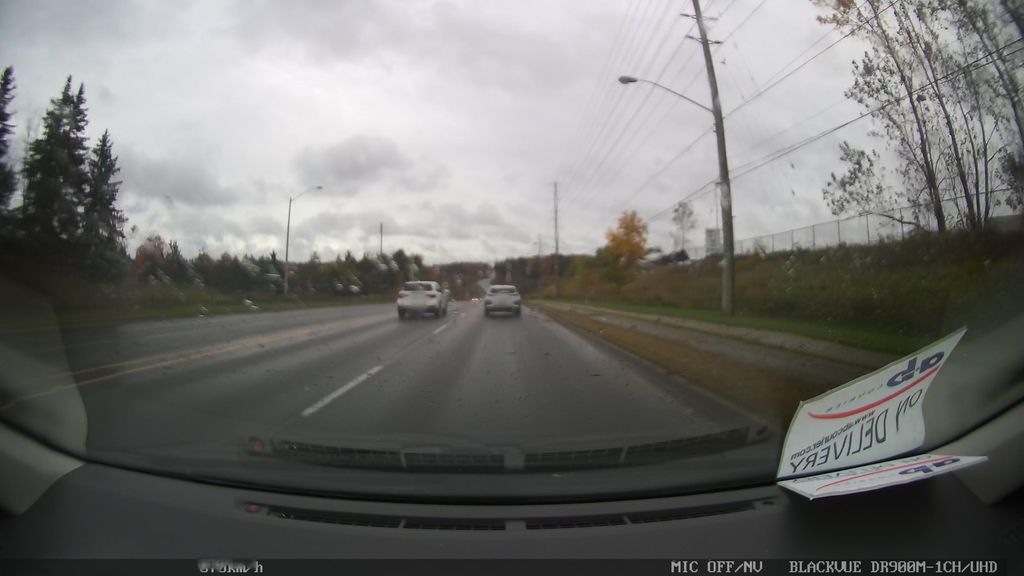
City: toronto